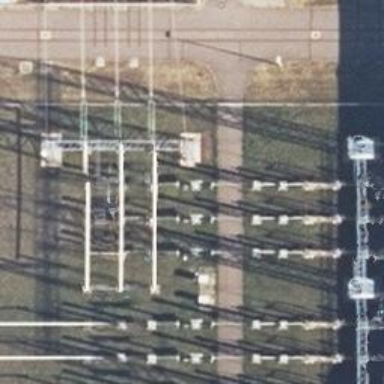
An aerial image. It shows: Outdoor switch with 3 cables.